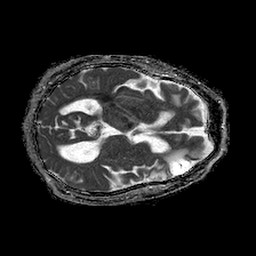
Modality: ADC
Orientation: axial
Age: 69
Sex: female
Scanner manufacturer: philips
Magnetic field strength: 1.5 T
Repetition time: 4.6 s
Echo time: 0.08517 s